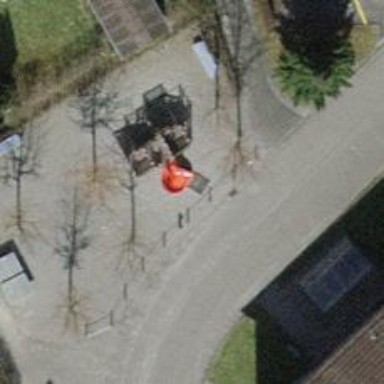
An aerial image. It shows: Playground area for leisure activities on the land.